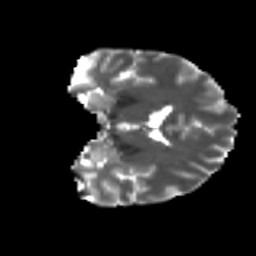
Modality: T2w
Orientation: coronal
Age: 35
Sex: male
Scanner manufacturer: ge
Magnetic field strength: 3 T
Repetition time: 7.8 s
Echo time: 0.0613 s